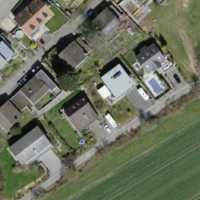
EUNIS habitat code: 54
Species observed at this site:
Fraxinus excelsior